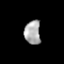
Tissue: skin
Cell type: T cells
Senescence score: 0.2513
Nuclear area (px): 378
Mean DAPI intensity: 169.489